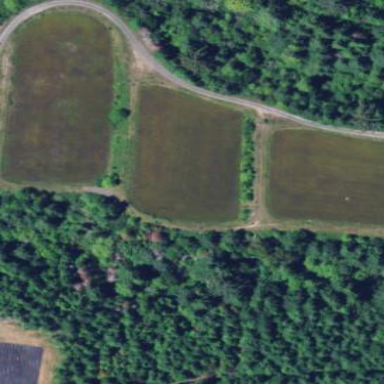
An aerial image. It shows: Farmland where cranberries are grown.